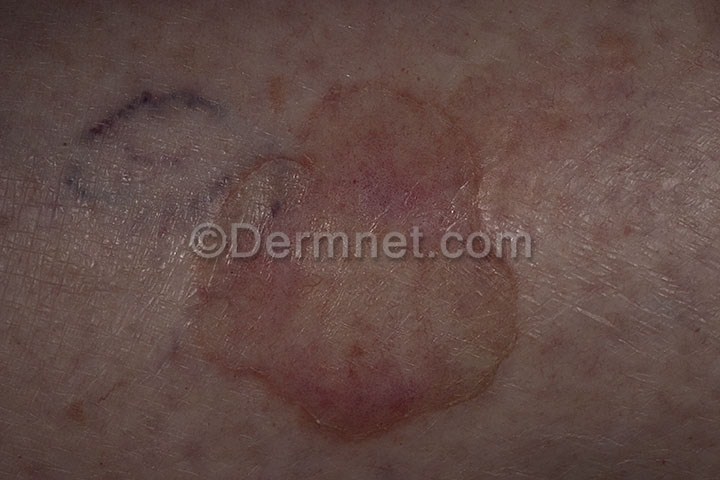
Disease: Seborrheic Keratoses and other Benign Tumors